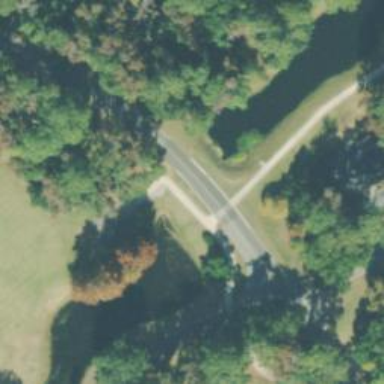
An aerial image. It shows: Golf cartpath that is also road path.